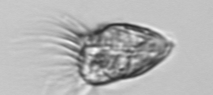
Label: Strombidium_morphotype1